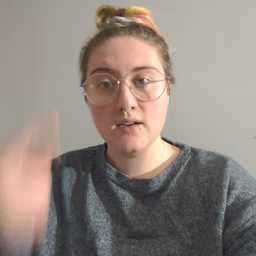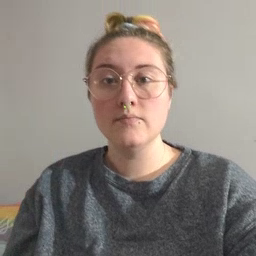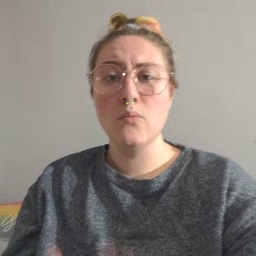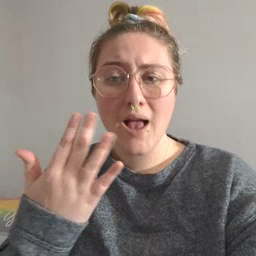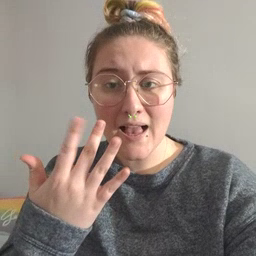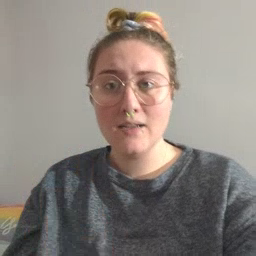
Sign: wait